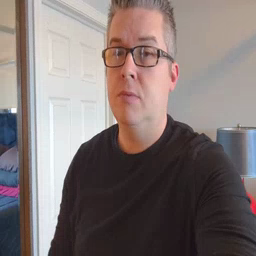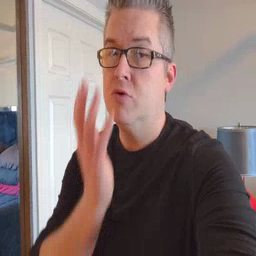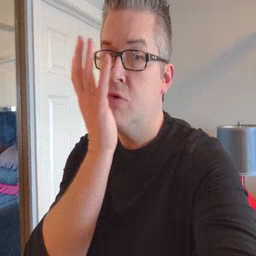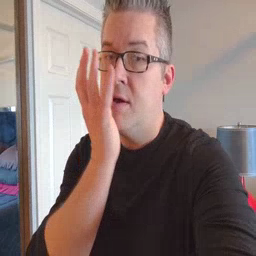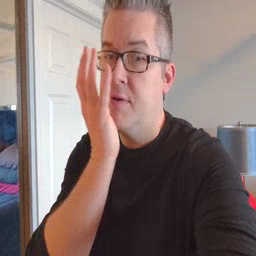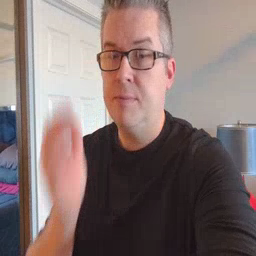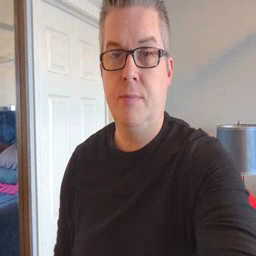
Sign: grass